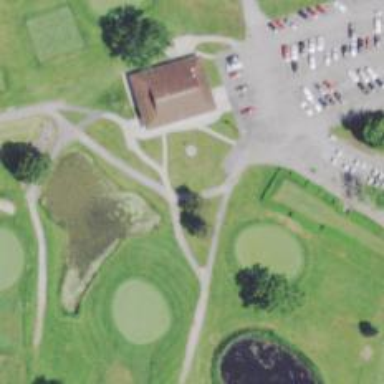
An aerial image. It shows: Path for both road and golf.